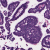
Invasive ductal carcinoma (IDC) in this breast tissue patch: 0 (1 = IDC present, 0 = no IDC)